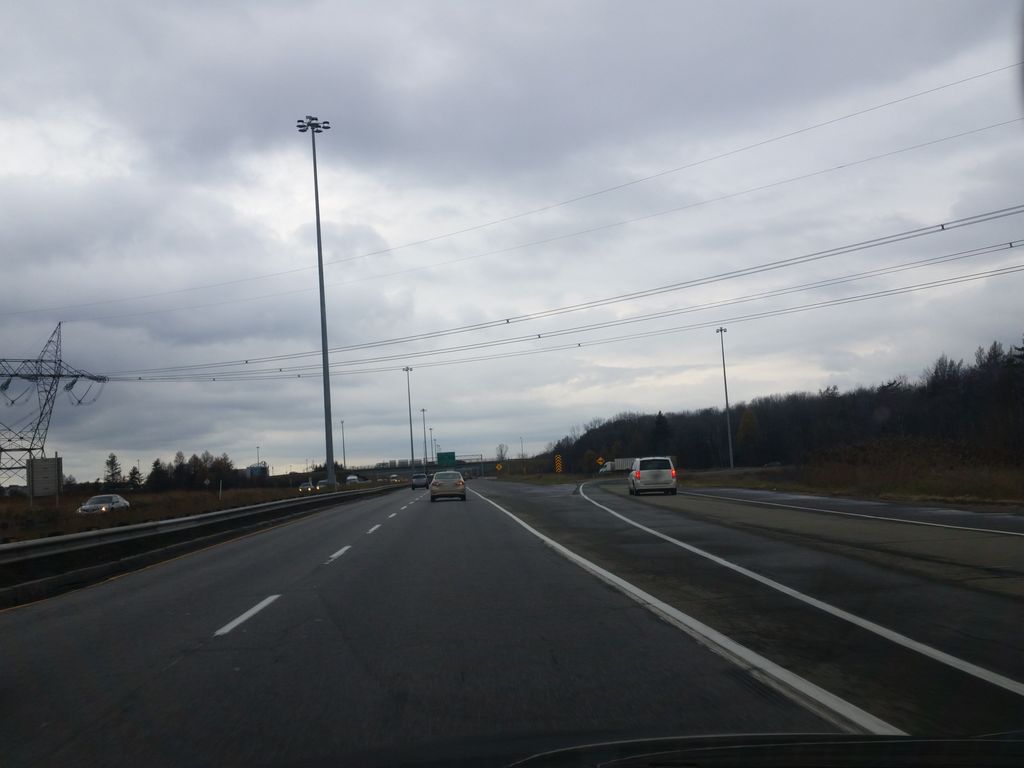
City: quebec_city